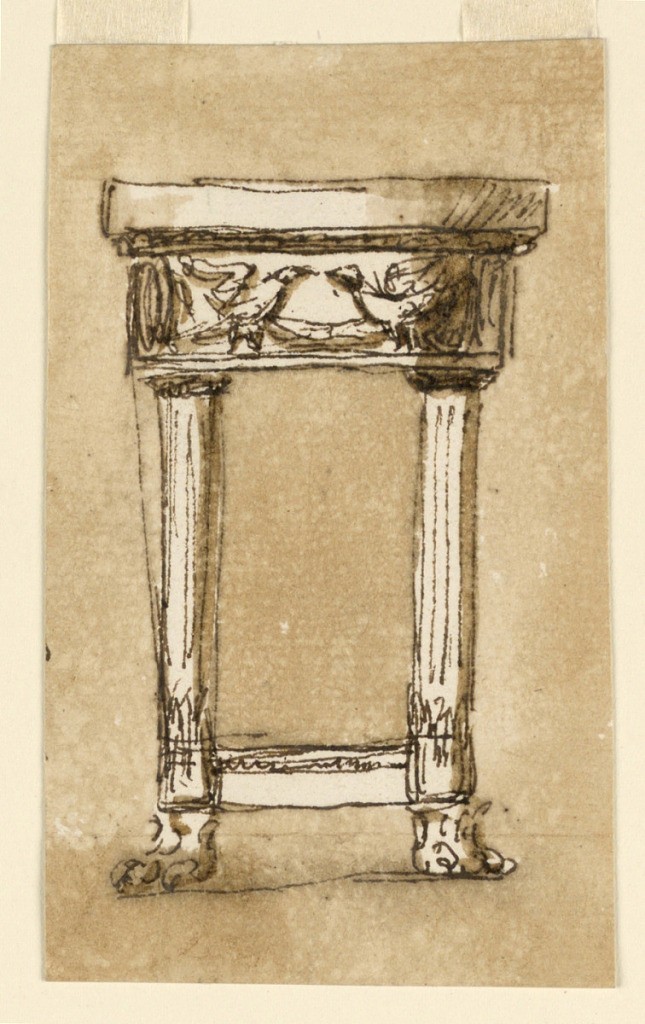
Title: Console table
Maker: Giuseppe Barberi, Italian, 1746–1809
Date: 1746–1809
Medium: Pen and brown ink, brush and brown wash on off-white laid paper
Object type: Drawing
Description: Console table.